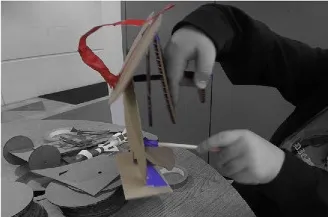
Creative Products of Gravity Racer. These examples highlight just some of the creative variation seen across groups. Panel : Puppet (complete remix of materials).
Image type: radiology (x_ray)